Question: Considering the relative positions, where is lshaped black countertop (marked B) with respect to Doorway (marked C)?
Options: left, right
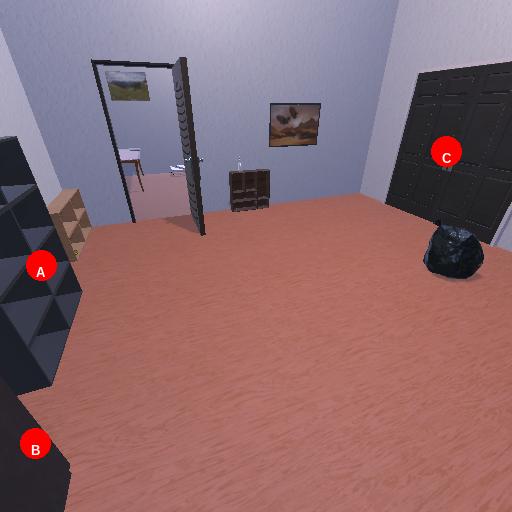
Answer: left